Interaction volume radius: 10 \u00c5
Interaction volume height: 10 \u00c5
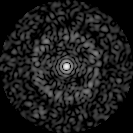
Disorder parameter: 0.8609